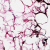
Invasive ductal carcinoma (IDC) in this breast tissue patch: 0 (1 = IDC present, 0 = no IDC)